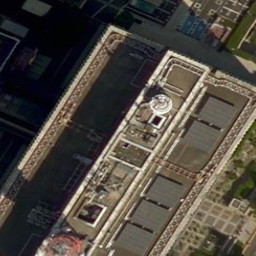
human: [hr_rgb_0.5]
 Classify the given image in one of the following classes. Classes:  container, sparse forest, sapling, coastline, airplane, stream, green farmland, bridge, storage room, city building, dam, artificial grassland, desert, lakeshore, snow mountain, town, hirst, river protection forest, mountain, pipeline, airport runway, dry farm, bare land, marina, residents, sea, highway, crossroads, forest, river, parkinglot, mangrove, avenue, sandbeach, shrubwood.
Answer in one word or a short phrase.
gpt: city building